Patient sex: M
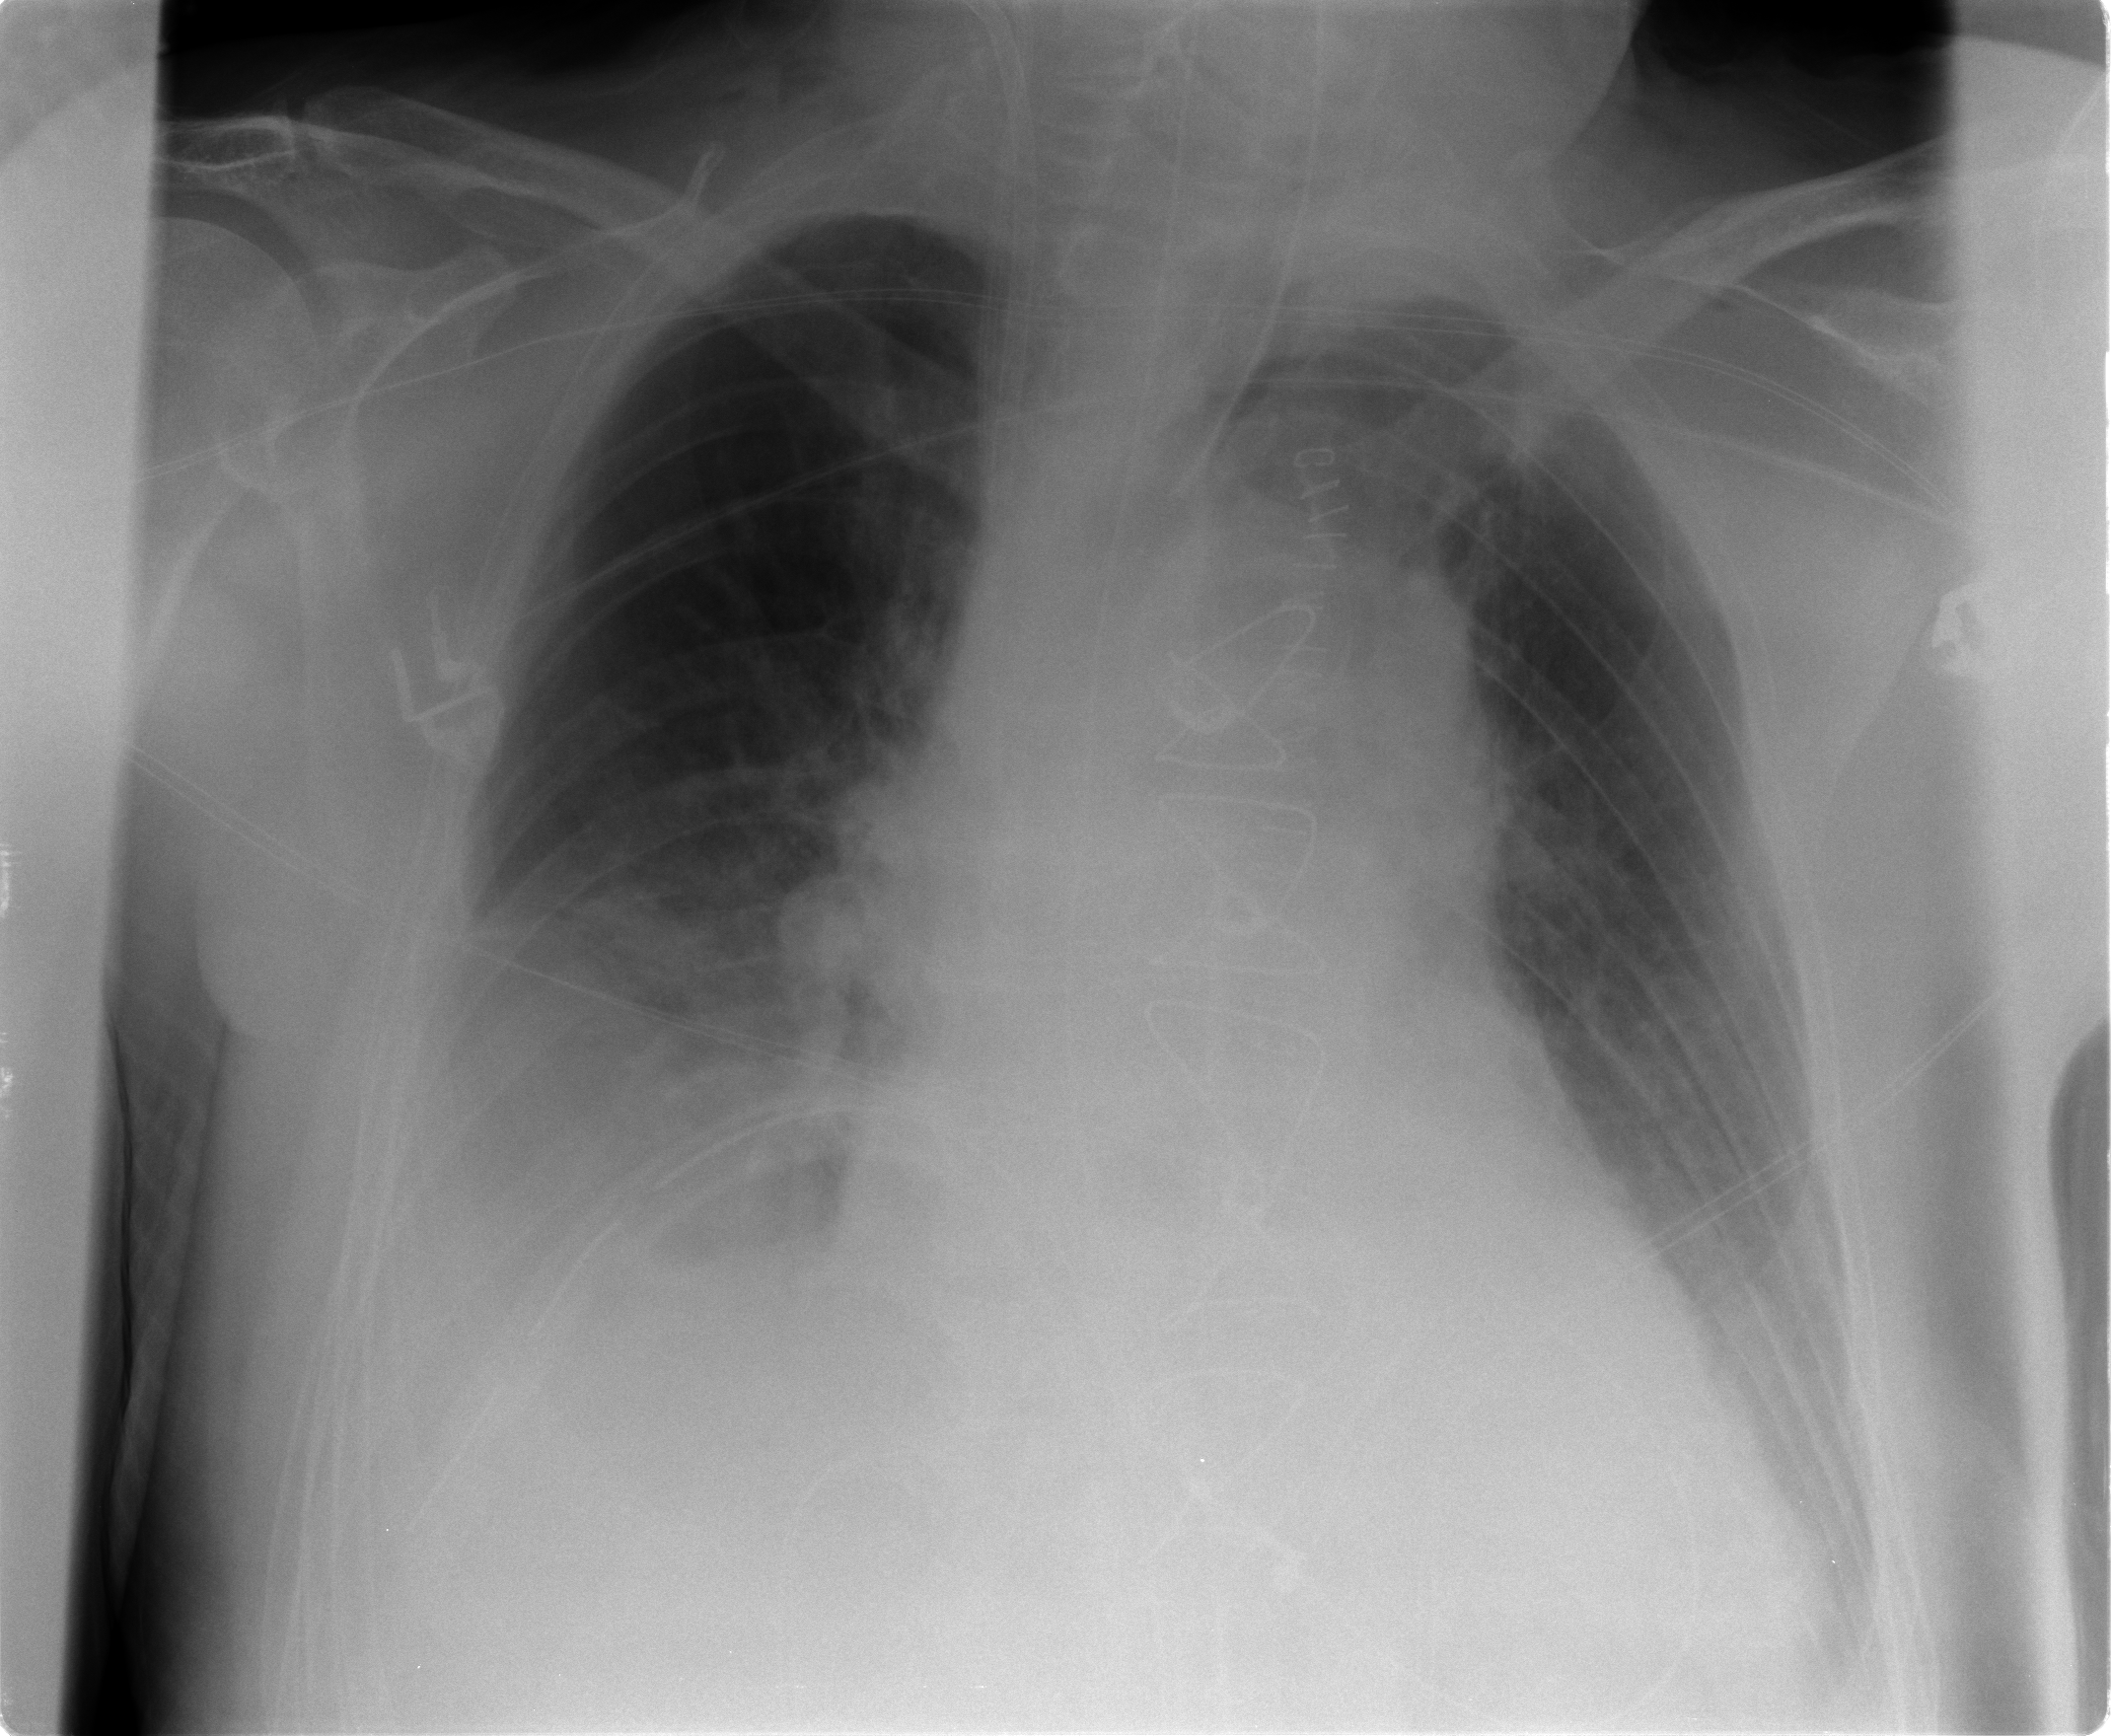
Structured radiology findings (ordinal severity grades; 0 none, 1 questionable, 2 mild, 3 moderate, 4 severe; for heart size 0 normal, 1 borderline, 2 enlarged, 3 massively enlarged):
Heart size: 0
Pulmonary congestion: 2
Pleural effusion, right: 2
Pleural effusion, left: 2
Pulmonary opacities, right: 0
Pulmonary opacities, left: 0
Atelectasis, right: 3
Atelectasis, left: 0